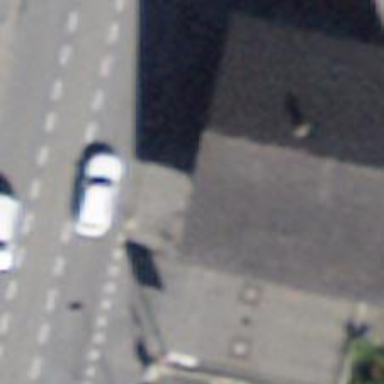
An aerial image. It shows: Fuel station.